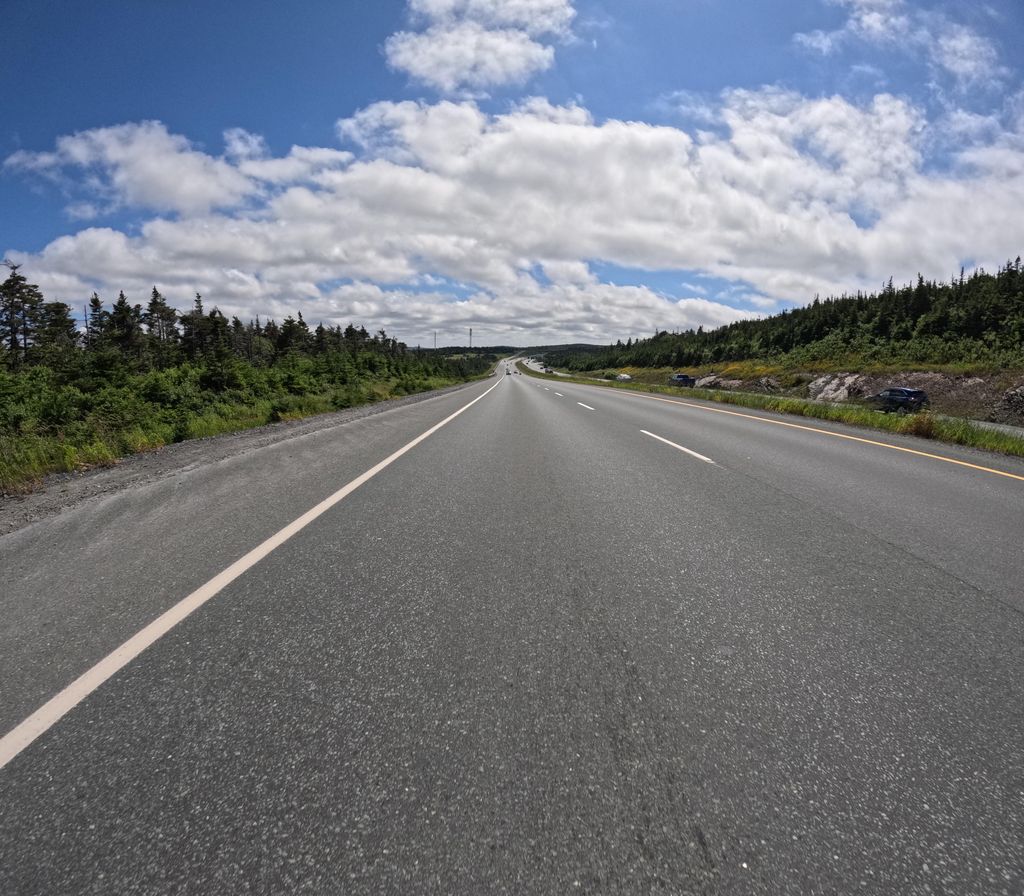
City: st_johns